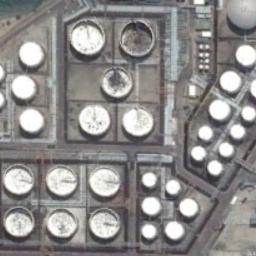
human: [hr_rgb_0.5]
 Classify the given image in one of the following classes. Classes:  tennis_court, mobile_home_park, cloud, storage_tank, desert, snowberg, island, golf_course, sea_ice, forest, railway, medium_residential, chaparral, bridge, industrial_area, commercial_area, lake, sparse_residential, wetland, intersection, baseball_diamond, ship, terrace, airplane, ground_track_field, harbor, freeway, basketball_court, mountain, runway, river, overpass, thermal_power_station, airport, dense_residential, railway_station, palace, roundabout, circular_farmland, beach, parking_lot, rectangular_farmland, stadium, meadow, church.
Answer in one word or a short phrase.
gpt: storage_tank